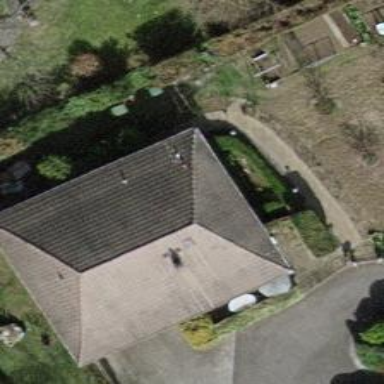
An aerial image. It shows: Garden enclosed by fence.